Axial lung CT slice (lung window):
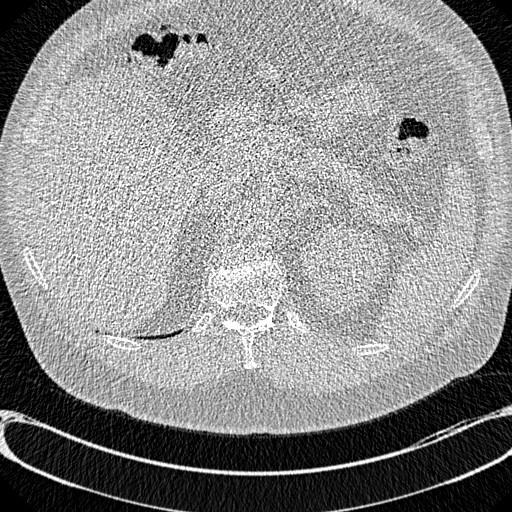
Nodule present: no